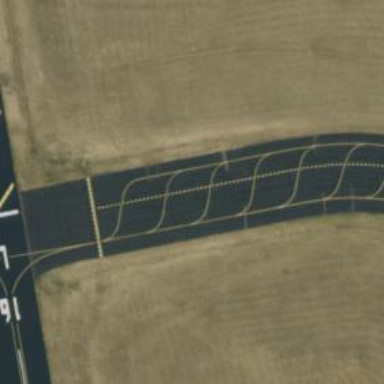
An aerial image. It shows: Image of taxiway at airport.